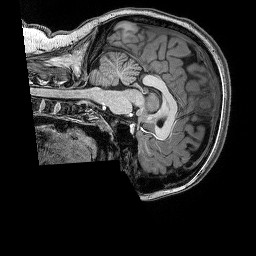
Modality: T1w
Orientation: sagittal
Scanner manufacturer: siemens
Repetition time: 2.5 s
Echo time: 0.00341 s